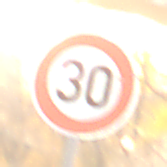
Verkehrszeichen: Geschwindigkeit30
Umgebung: Roofed, Suburban
Tageszeit: SunriseSunset
Wetter: Clear
Licht: Natural
Jahreszeit: NotSpecified
Kontrast: MediumContrast